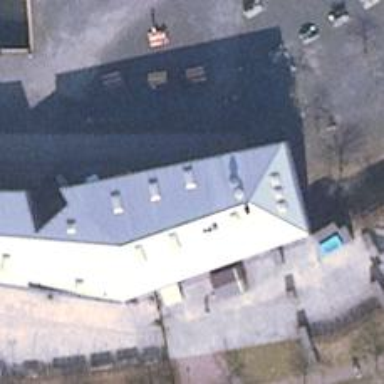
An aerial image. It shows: Restaurant.